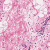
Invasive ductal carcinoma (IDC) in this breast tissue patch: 0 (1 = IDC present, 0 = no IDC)